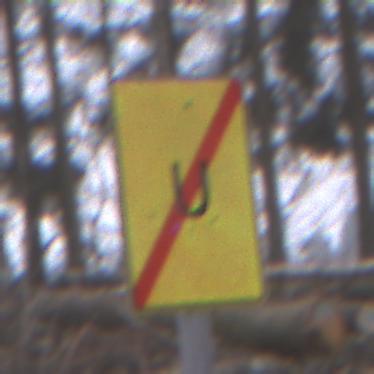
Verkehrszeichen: EndeUmleitung
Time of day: Midday
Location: Outdoor (Nature)
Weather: Overcast
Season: Autumn
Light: Natural